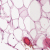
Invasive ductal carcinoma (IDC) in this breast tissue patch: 0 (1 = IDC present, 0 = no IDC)